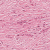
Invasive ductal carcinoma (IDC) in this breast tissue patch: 1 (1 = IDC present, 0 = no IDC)